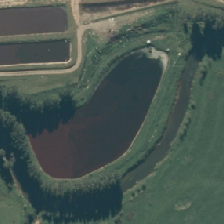
Land cover: lake_pond